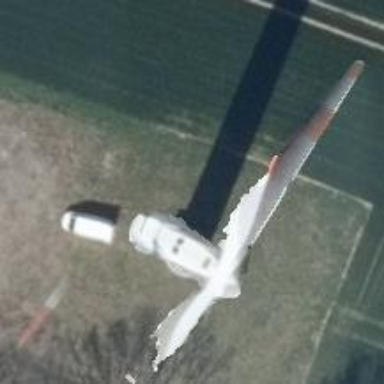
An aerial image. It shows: Wind generator powered by wind turbines of horizontal axis type. It is manufactured by Vestas.